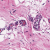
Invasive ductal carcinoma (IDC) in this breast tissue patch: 0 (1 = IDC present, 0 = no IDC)